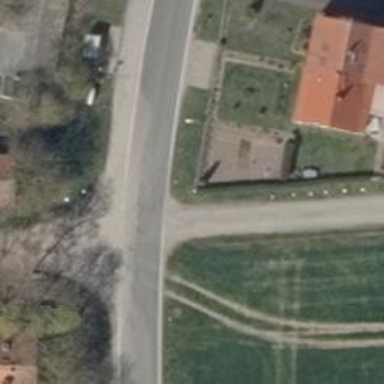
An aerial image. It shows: Residential road with gravel surface of grade 2 track.